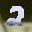
Label: 2